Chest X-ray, PA view. Patient: 25 years old, sex F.
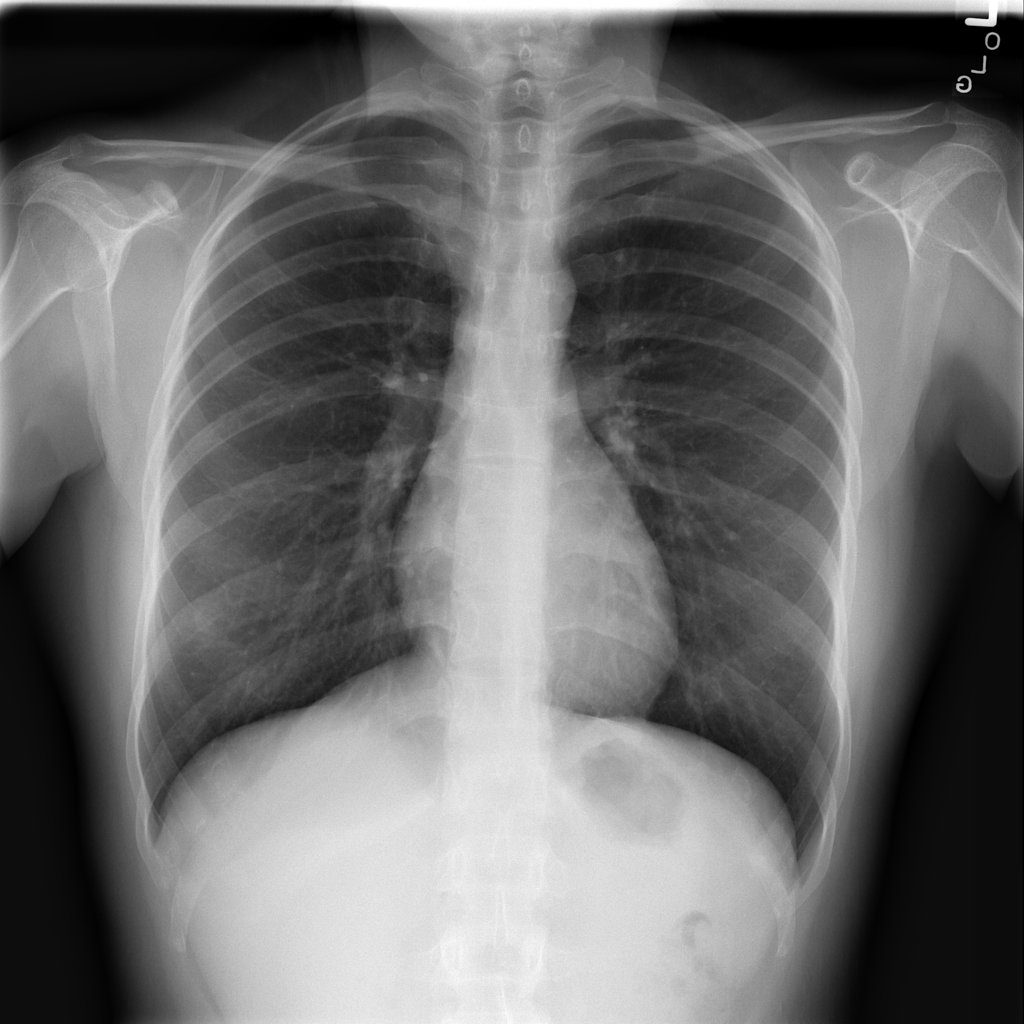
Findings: No Finding